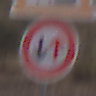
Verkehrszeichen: VorrangDesGegenverkehrs
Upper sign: Arbeitsstelle
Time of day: MorningAfternoon
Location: Outdoor (Nature)
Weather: Overcast
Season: Autumn
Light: Natural